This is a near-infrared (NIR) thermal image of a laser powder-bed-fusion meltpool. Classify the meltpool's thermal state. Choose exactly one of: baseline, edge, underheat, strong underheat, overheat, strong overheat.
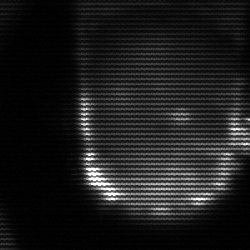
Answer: baseline